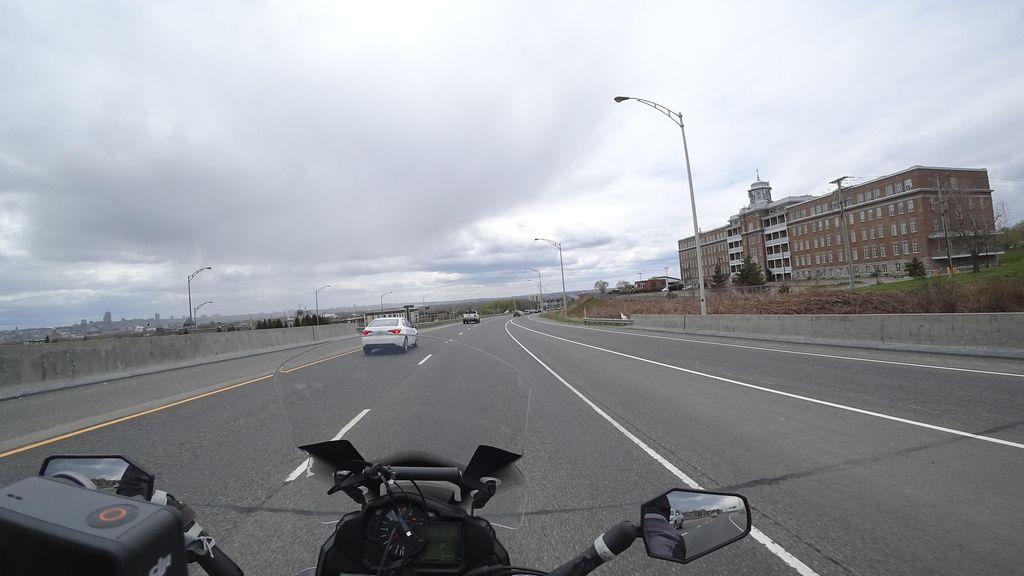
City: quebec_city